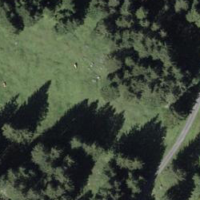
EUNIS habitat code: 43
Species observed at this site:
Astrantia major